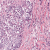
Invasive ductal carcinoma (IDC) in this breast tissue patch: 1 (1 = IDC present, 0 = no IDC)